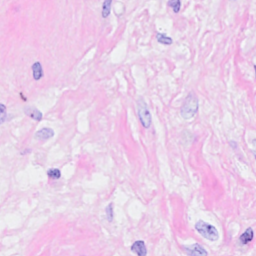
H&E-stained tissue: Breast